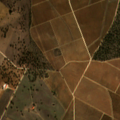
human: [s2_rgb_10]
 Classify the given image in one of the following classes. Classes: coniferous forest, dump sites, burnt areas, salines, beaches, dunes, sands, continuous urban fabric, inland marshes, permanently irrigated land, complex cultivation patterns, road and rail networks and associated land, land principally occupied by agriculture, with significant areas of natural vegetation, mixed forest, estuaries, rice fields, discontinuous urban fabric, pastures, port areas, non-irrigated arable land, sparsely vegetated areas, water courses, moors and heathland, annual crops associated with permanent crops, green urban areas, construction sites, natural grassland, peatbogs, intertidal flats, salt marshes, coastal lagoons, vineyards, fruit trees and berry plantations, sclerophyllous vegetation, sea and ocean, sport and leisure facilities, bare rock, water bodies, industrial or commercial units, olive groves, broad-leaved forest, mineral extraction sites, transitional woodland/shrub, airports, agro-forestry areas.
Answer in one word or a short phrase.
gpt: non-irrigated arable land, vineyards, complex cultivation patterns, agro-forestry areas